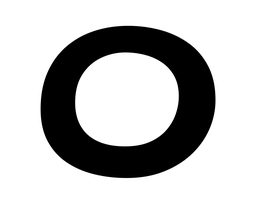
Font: Gluten_Regular